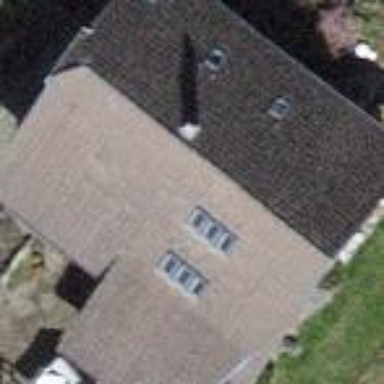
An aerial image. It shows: Simple and straightforward house.